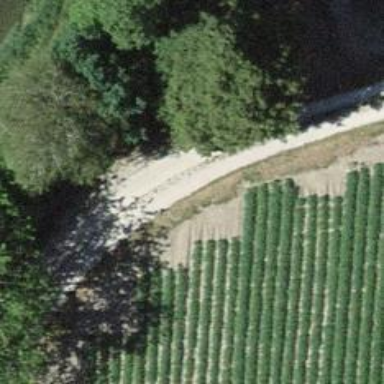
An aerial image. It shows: Agricultural track with grade2 tracktype suitable for agricultural vehicles.